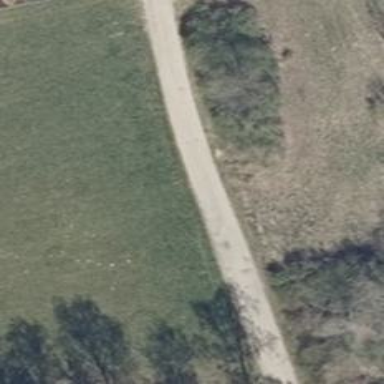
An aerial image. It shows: Gravel service road.